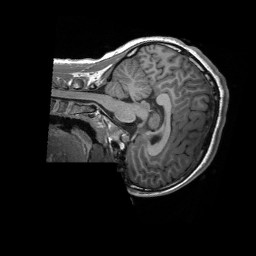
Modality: T1w
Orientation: sagittal
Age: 13
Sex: female
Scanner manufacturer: siemens
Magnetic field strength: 3 T
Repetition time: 2.3 s
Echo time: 0.00232 s